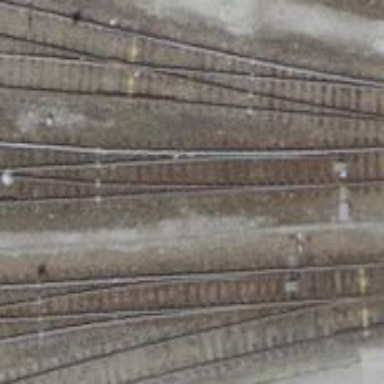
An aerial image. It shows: Railway yard with one track.